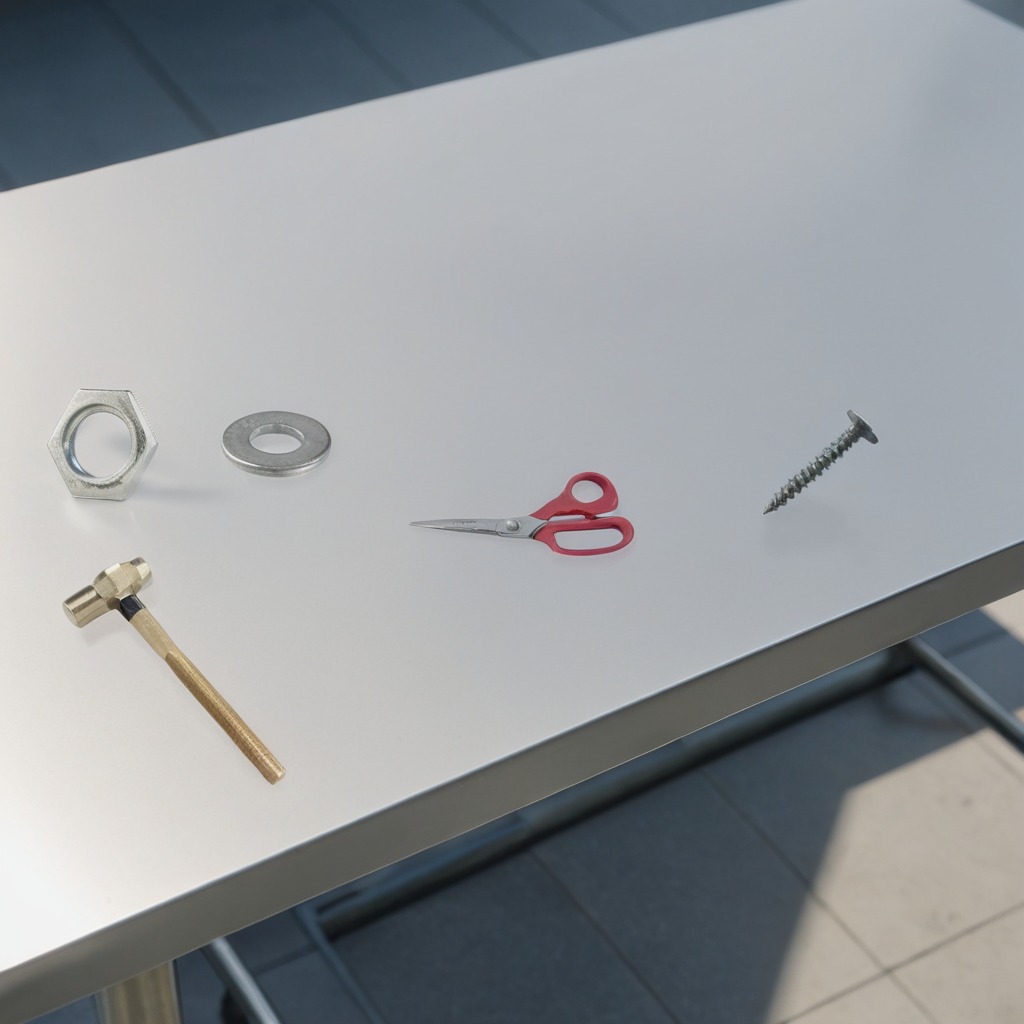
A flat metal washer, a metal machine screw, a hammer, a metal nut, and a pair of scissors are lying on the table.